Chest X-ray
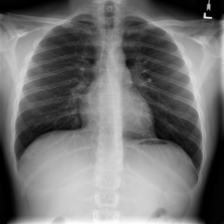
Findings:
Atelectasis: negative
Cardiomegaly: negative
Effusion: negative
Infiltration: negative
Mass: negative
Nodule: negative
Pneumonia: negative
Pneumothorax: negative
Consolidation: negative
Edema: negative
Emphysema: negative
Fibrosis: negative
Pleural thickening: negative
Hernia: negative